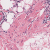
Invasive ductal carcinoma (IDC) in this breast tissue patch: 0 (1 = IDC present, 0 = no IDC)